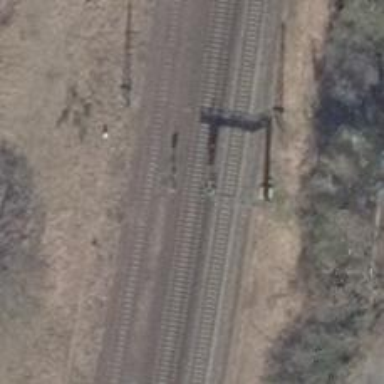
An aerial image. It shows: Railway signal.